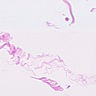
Metastatic tissue present: no